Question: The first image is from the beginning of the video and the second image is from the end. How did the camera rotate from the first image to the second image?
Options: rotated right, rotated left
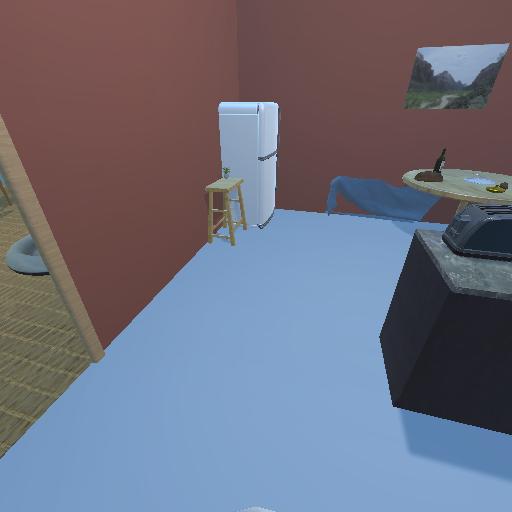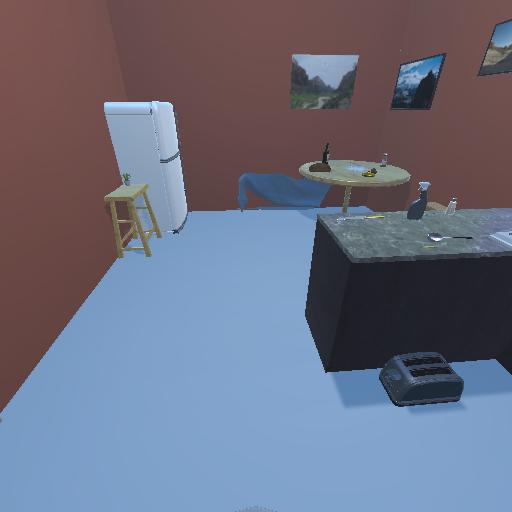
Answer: rotated right